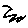
Label: zigzag